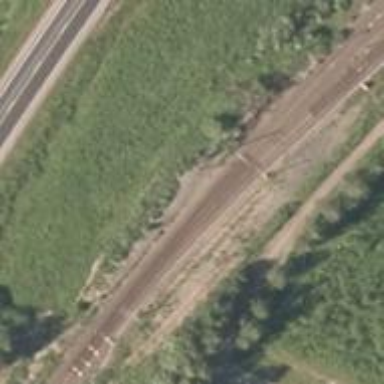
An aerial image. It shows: Electrified rail siding with contact line.